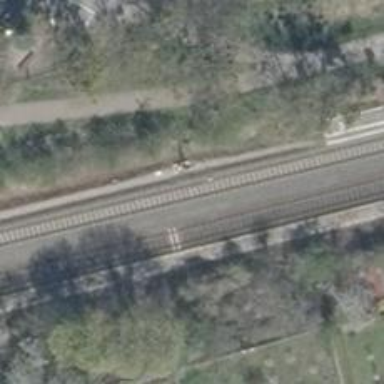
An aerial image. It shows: Railway signal.